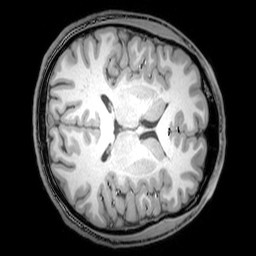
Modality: T1w
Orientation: axial
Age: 20
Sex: male
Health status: healthy
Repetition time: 0.081 s
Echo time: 0.037 s